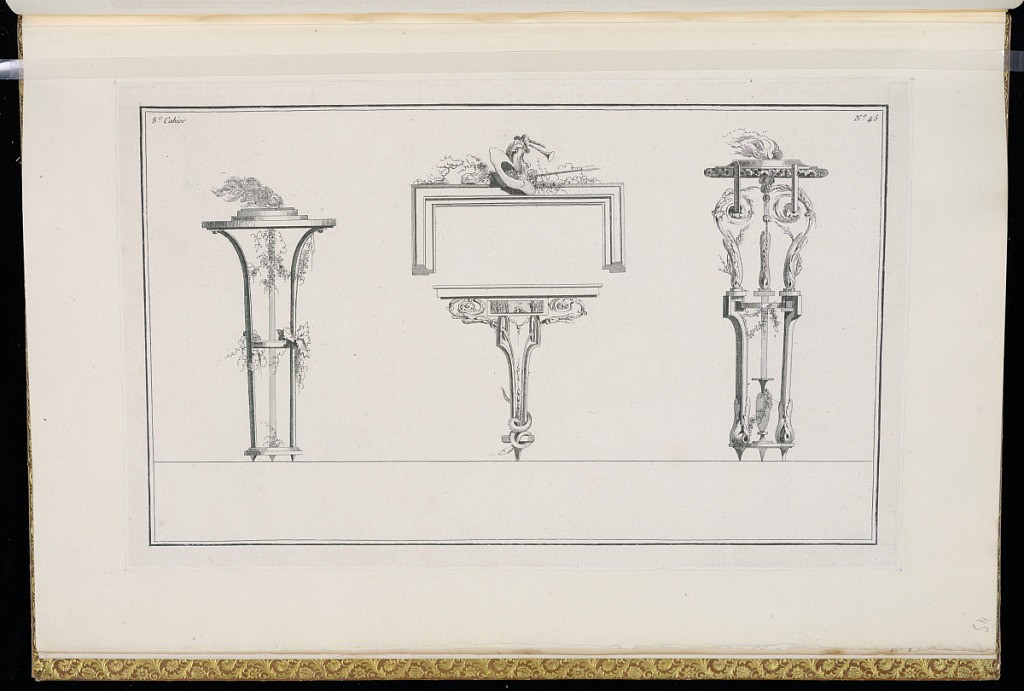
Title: Designs for Incense Burners, a Mantel, and a Console Table
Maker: Henri Sallembier, French, ca. 1753 - 1820
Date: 1778
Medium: Etching on paper
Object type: Print
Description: Designs for two incense burners flanking a console table and a mantel featuring neoclassical motifs including scrolling leaves (rinceaux), vase, foliate branches, festoons of leaves, friezes, cartouche, rosettes, a snake, meander motif, a hat, and a bagpipe. The plate is numbered.